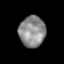
Tissue: lung
Cell type: Myeloid cells
Senescence score: 0.2185
Nuclear area (px): 797
Mean DAPI intensity: 140.166